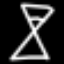
Label: hourglass